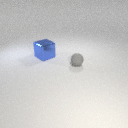
small gray rubber sphere in front of large blue metal cube